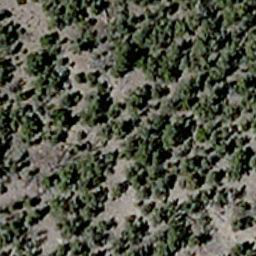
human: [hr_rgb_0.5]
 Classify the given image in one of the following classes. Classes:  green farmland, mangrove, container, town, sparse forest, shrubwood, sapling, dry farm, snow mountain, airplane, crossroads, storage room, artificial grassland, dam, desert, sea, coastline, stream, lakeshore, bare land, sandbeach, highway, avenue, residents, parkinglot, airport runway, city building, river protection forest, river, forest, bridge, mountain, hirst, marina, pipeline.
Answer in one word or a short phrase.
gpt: sparse forest